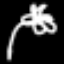
Label: palm tree